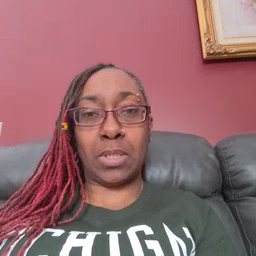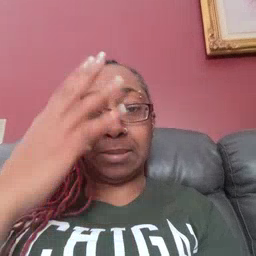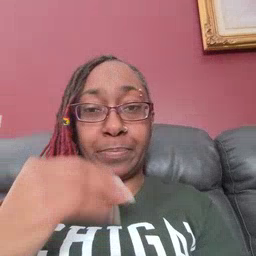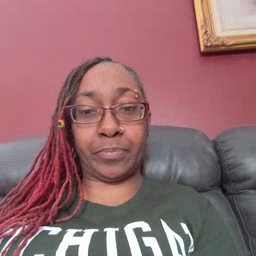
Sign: sleep